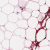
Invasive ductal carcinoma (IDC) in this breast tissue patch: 0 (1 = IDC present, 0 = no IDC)